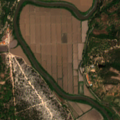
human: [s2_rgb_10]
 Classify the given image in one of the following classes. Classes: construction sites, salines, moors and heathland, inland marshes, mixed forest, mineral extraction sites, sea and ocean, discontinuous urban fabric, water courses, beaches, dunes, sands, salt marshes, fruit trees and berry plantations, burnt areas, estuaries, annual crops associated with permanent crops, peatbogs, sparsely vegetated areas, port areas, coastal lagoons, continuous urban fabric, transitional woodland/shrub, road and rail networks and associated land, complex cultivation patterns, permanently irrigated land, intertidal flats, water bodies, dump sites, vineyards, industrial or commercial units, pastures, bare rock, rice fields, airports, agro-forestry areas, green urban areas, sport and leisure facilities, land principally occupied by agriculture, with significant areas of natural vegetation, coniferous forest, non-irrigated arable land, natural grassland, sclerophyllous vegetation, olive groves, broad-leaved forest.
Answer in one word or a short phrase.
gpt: continuous urban fabric